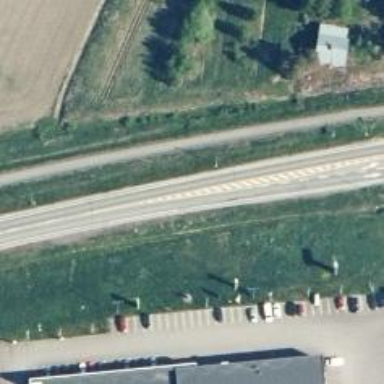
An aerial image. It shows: Asphalt trunk highway.